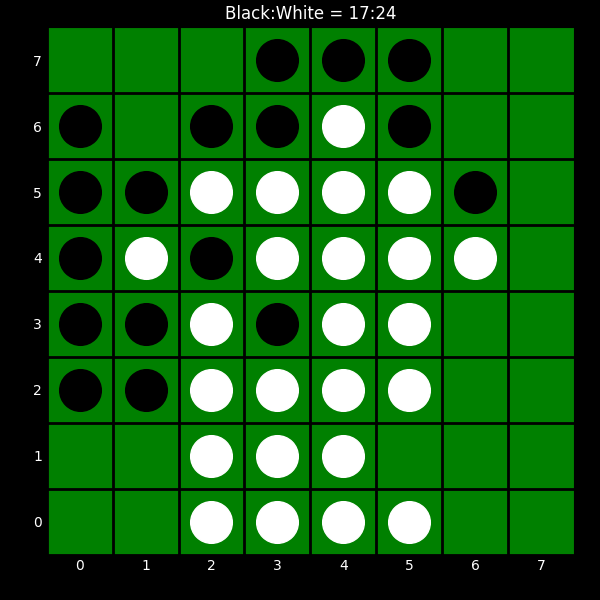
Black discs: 17
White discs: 24